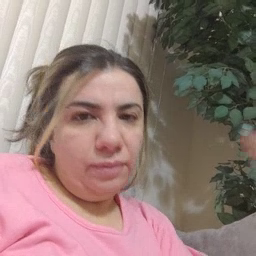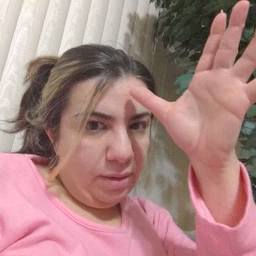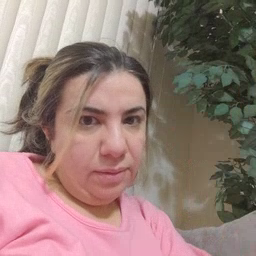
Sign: dad